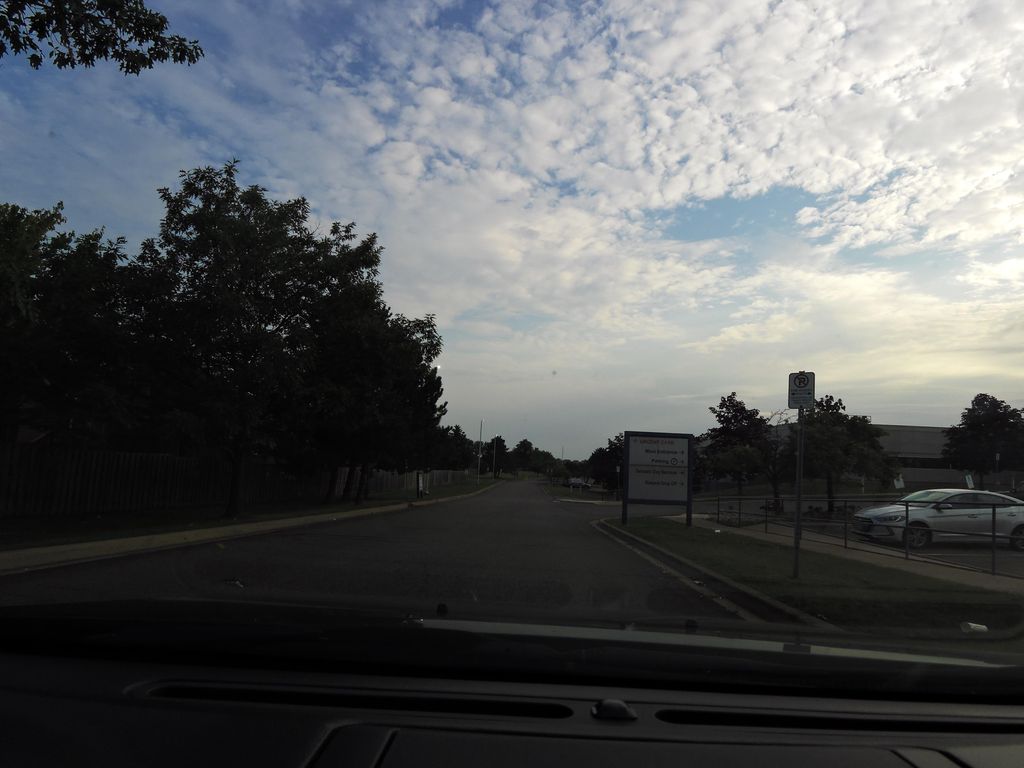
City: hamilton